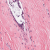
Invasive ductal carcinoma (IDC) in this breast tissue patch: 0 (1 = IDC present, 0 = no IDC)